Question: I created a test database for a CakePHP tutorial I'm working through, and just used phpMyAdmin's default settings for the engine (MyISAM.) Now that I'm several days into the tutorial, it indicates that to use some of the features, the tables need to use InnoDB.
Is it possible (either in phpMyAdmin itself or via a SQL file import) to change the tables' engine choice after they've already been created? They currently have data in them, but it's only a few records each so I don't care if I have to empty the tables out. I just don't want to have to completely recreate the tables, if at all possible.
I can't seem to find any way to do this in phpMyAdmin - the only place I can find a choice of engines is when I'm creating a brand-new table.
EDITED TO ADD SCREENSHOT AFTER RUNNING QUERY:

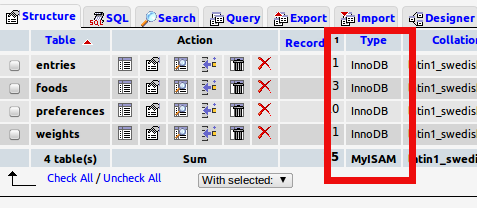
Answer: Use this query:
'''
ALTER TABLE my_table ENGINE = InnoDB;
'''
where "my_table" is your table name.
In phpMyAdmin, navigate to the table and click the "SQL" tab at the top. Then paste the above query and click "Go/Execute".